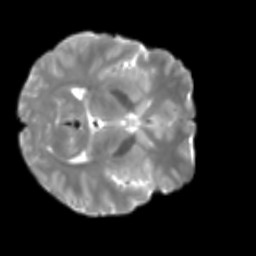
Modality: T2w
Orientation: axial
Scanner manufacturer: siemens
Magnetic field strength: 3 T
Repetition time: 4 s
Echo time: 0.0594 s